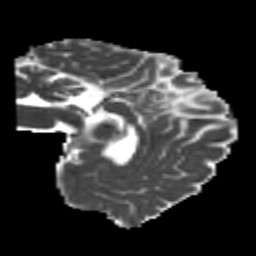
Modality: MD
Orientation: sagittal
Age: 21
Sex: male
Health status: healthy
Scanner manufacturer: philips
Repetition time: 7.478 s
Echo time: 0.08753 s